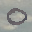
Label: 0